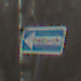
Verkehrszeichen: EinbahnstrasseLinksweisend
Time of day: MorningAfternoon
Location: Outdoor (Nature)
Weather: Clear
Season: Winter
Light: Natural